Question: I have a website which includes some data that must not be directly accessible by the client. I have that inside the folder as
'''
root
|-Confidential
|-Test.txt
|- web.confid
|- _PageStart.cshtml
web.config
'''
..what I want to do is, to deny the access to the folder Confidential as a whole by the user, so that all of the content, is accessed directly would be redirected somewhere to shown a simple 404.
I have even tried using the web.config file as there was a solution in Stack Overflow, to create a new web.config file and then write this to it.
'''
<?xml version="1.0"?>
<configuration>
<system.web>
<authorization>
<allow users="admin" />
<deny users="*" />
</authorization>
</system.web>
</configuration>
'''
But it doesn't work for me. Then I tried using another method by replacing the name of the file, and writing it as . But I guess, ASP.NET only controls the .cshtml files and other ASP.NET files to be hidden this way.
Another method applied was, setting the error code to 404 by creating a new page called and then writing this code
'''
@{
Response.StatusCode = 404;
}
'''
..but again! The page was directly accessible. After all these methods, I came here, to find a solution to this problem. How can I deny the access to all of the file or the folder as a whole in ASP.NET.

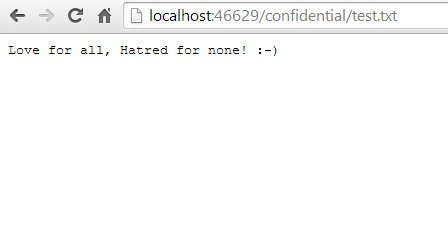
Answer: > I have a website which includes some data that must not be directly accessible by the client.
The simplest way to achieve this is to put the data in the App_Data folder. That's what it's for.